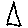
Label: triangle